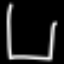
Label: square